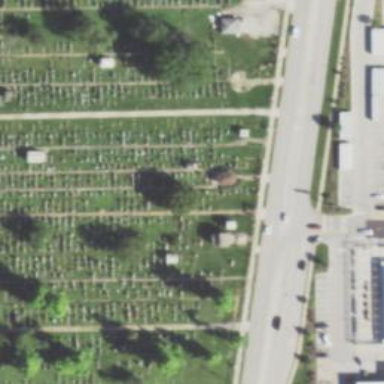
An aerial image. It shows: Sector in the cemetery.